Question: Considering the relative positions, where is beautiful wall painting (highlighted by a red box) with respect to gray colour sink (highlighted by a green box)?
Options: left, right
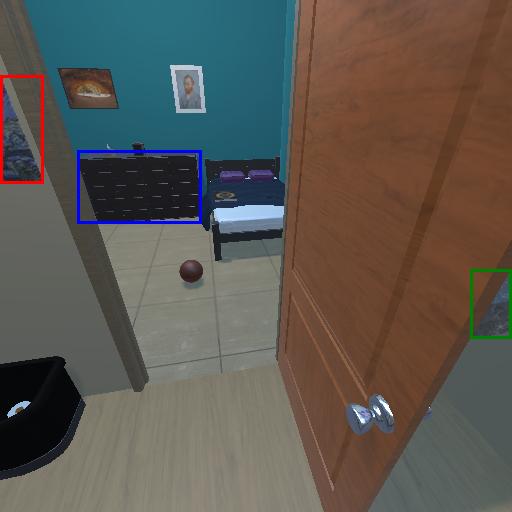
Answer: left